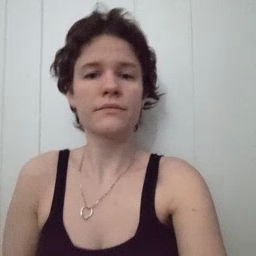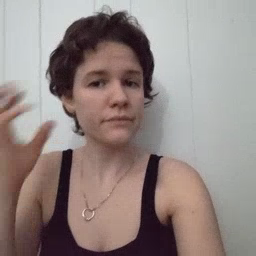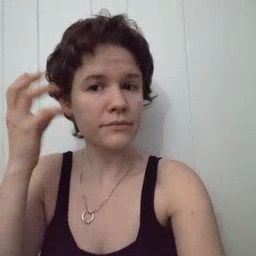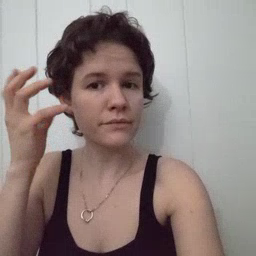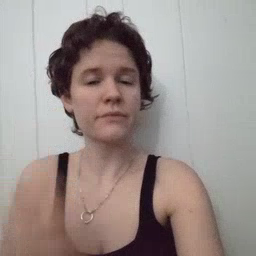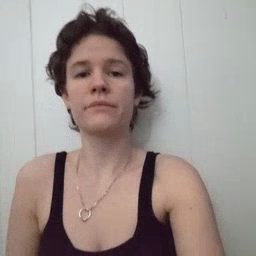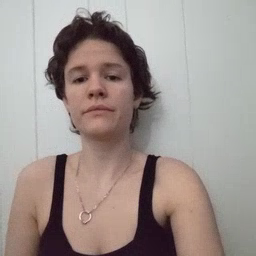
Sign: radio